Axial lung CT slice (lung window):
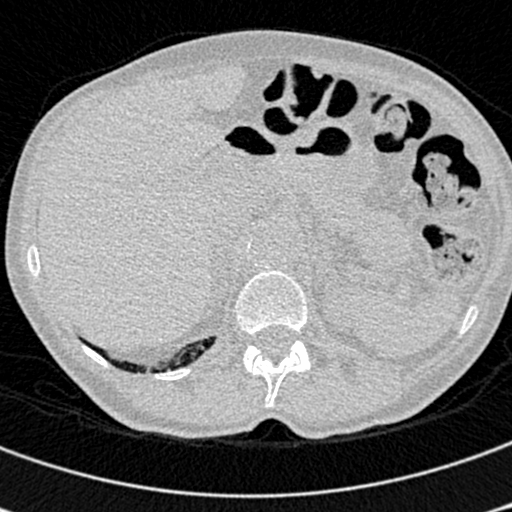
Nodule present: no